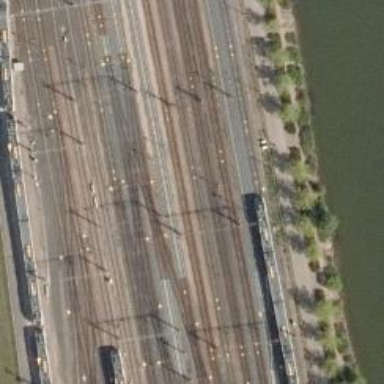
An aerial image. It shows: Railway with continuous electrified contact lines.